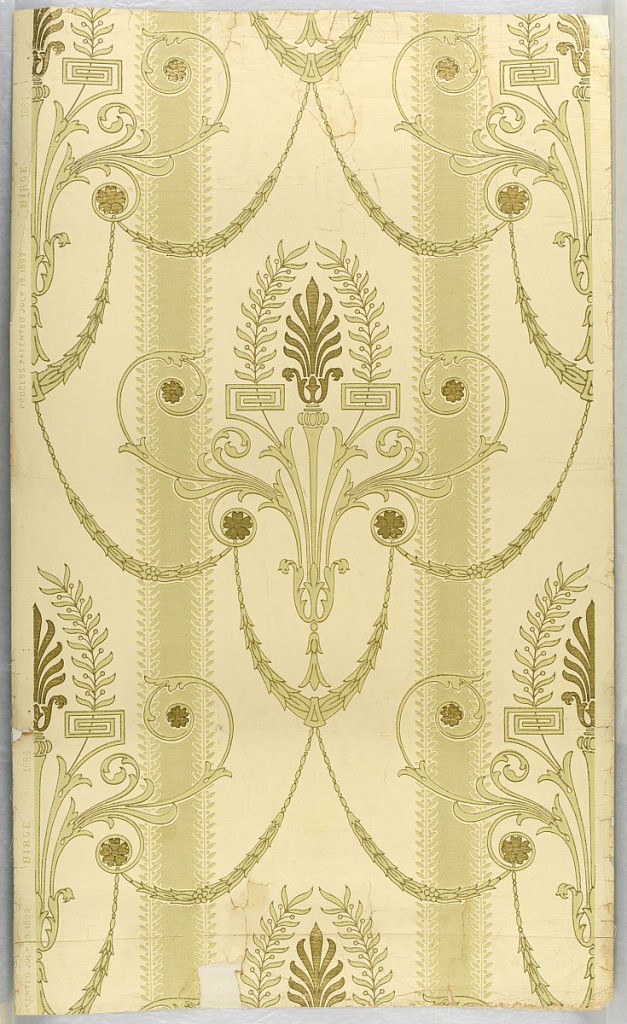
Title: Sidewall
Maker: M.H. Birge & Sons Co., 1834
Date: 1892–1900
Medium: Machine-printed, embossed
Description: Classical balanced design in stripe efect suggestive of Louis XVI period. Anthemion floral motif in gilt enclosed in small leaf and berry spray in delicate sage green. Between these motifs are draped gracefully festooned swags in delicate sage green. Symmetrically placed are gilt rosettes. Field is on ivory band 7" wide followed by a delicate sage green band 1 3/4" wide edged with leaf and berry design. Marked on selvedge: "Process patented July 19, 1892 - Birge - 1684".